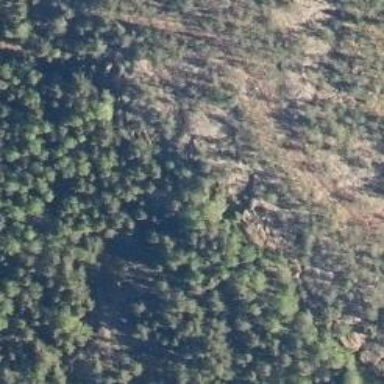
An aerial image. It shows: Natural cliff.